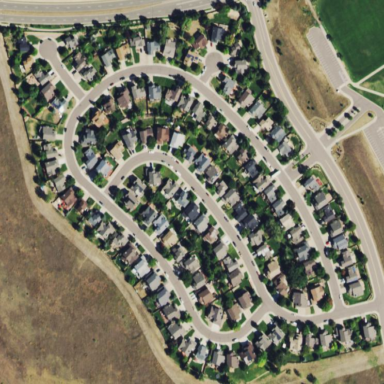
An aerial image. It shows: Single-family residential area.